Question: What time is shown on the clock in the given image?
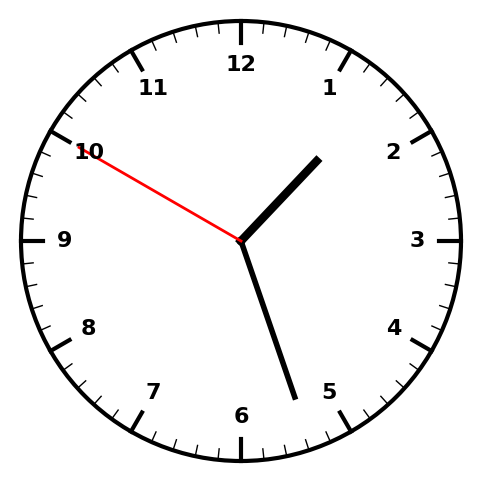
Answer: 01:26:50